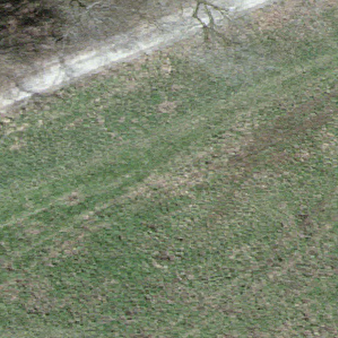
Label: other